Question: What do I need to do to end imagePath process?
Error:
> The process cannot access the file
'C:\Users\Rafal\7074edcf-8849-4ea7-a87d-e2e8b5890f3f.jpg' because it
is being used by another process.

'''
public WrappedJsonResult2 UploadImageSmall(HttpPostedFileWrapper imageFile2)
{
if (imageFile2 == null || imageFile2.ContentLength == 0)
{
return new WrappedJsonResult2
{
Data = new
{
IsValid = false,
Message = "Nie dodano zdjecia",
ImagePath = string.Empty
}
};
}
'''
here I have fileName and imagePath for first picture
'''
var fileName = String.Format("{0}.jpg", Guid.NewGuid().ToString());
var imagePath = Path.Combine(Server.MapPath(Url.Content("~/Content/UserImages")), fileName);
'''
here I have fileName and imagePath for second picture
'''
var fileNameZmniejszony = String.Format("{0}.jpg", Guid.NewGuid().ToString());
var imagePathZmniejszony = Path.Combine(Server.MapPath(Url.Content("~/Content/UserImages")), fileNameZmniejszony);
'''
I save picture from JSON
'''
imageFile2.SaveAs(imagePath);
'''
I take picture from direction of imageFile2
'''
var image = Image.FromFile(imagePath);
'''
I scale new picture and save as second Image
'''
var newImage = ScaleImage(image, 300, 400);
newImage.Save(imagePathZmniejszony);
'''
Here I would like to delete file with directory first image
'''
if (System.IO.File.Exists(imagePath))
{
System.IO.File.Delete(imagePath);
}
var model = new StronaGlowna();
if (!TryUpdateModel(model))
{
}
model.MaleZdjecie = String.Format("~/Content/UserImages/{0}", fileNameZmniejszony);
return new WrappedJsonResult2
{
Data = new
{
IsValid = true,
Message = string.Empty,
ImagePath = Url.Content(String.Format("~/Content/UserImages/{0}", fileNameZmniejszony))
}
};
}
'''
Why I have got problem with process because this take process (HttpPostedFileWrapper imageFile2)
and dispose() will not work for this problem.
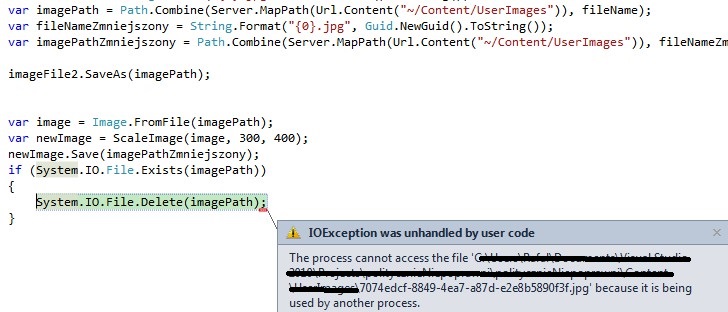
Answer: You need to 'Dispose()' your image before you'll be able to delete it. Right now, you have the image file opened.
This is documented in <URL>
> The file remains locked until the Image is disposed.
In your code, one way to handle this is to write:
'''
using(var image = Image.FromFile(imagePath))
{
using(var newImage = ScaleImage(image, 300, 400))
{
newImage.Save(imagePathZmniejszony);
}
}
'''
This will cause both 'Image' instances to be Disposed of properly.